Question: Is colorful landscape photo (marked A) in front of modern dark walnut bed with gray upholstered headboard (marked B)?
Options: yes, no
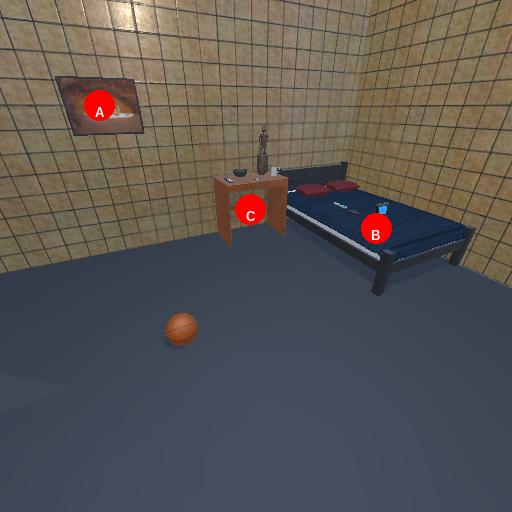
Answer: yes